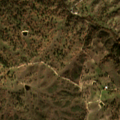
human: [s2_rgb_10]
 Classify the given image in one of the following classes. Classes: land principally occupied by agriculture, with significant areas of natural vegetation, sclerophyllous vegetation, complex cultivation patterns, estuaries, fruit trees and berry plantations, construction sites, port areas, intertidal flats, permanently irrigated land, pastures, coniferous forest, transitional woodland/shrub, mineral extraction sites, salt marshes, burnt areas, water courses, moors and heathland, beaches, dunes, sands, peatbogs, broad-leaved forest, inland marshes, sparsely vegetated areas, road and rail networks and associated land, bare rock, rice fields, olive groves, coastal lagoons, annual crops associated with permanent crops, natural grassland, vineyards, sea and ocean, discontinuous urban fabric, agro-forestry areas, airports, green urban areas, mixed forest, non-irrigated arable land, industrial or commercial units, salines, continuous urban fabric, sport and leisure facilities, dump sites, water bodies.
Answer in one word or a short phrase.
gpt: olive groves, agro-forestry areas, broad-leaved forest, natural grassland